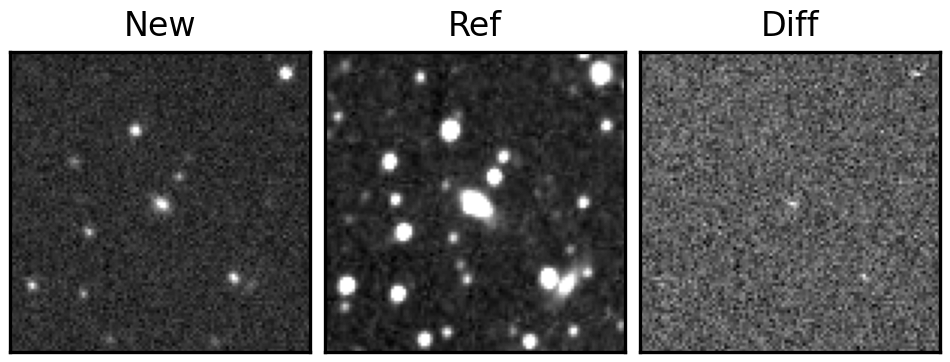
Label: real